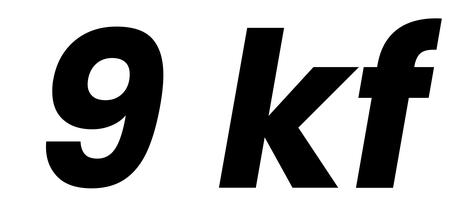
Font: Poppins-BoldItalic